Interaction volume radius: 5 \u00c5
Interaction volume height: 30 \u00c5
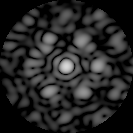
Disorder parameter: 0.5961